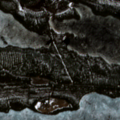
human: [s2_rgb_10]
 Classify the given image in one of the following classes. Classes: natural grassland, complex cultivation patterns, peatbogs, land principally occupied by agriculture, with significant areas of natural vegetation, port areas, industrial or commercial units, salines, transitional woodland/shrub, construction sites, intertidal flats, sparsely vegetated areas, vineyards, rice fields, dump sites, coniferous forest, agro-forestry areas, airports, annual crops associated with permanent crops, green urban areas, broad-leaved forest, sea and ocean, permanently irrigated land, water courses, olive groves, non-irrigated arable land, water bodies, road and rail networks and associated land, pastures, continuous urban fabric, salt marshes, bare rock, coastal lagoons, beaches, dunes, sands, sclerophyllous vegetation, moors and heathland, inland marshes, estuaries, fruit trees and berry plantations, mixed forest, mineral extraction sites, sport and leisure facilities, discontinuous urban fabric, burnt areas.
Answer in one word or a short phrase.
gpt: coniferous forest, mixed forest, water bodies